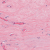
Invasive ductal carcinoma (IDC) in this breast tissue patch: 0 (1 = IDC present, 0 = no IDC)